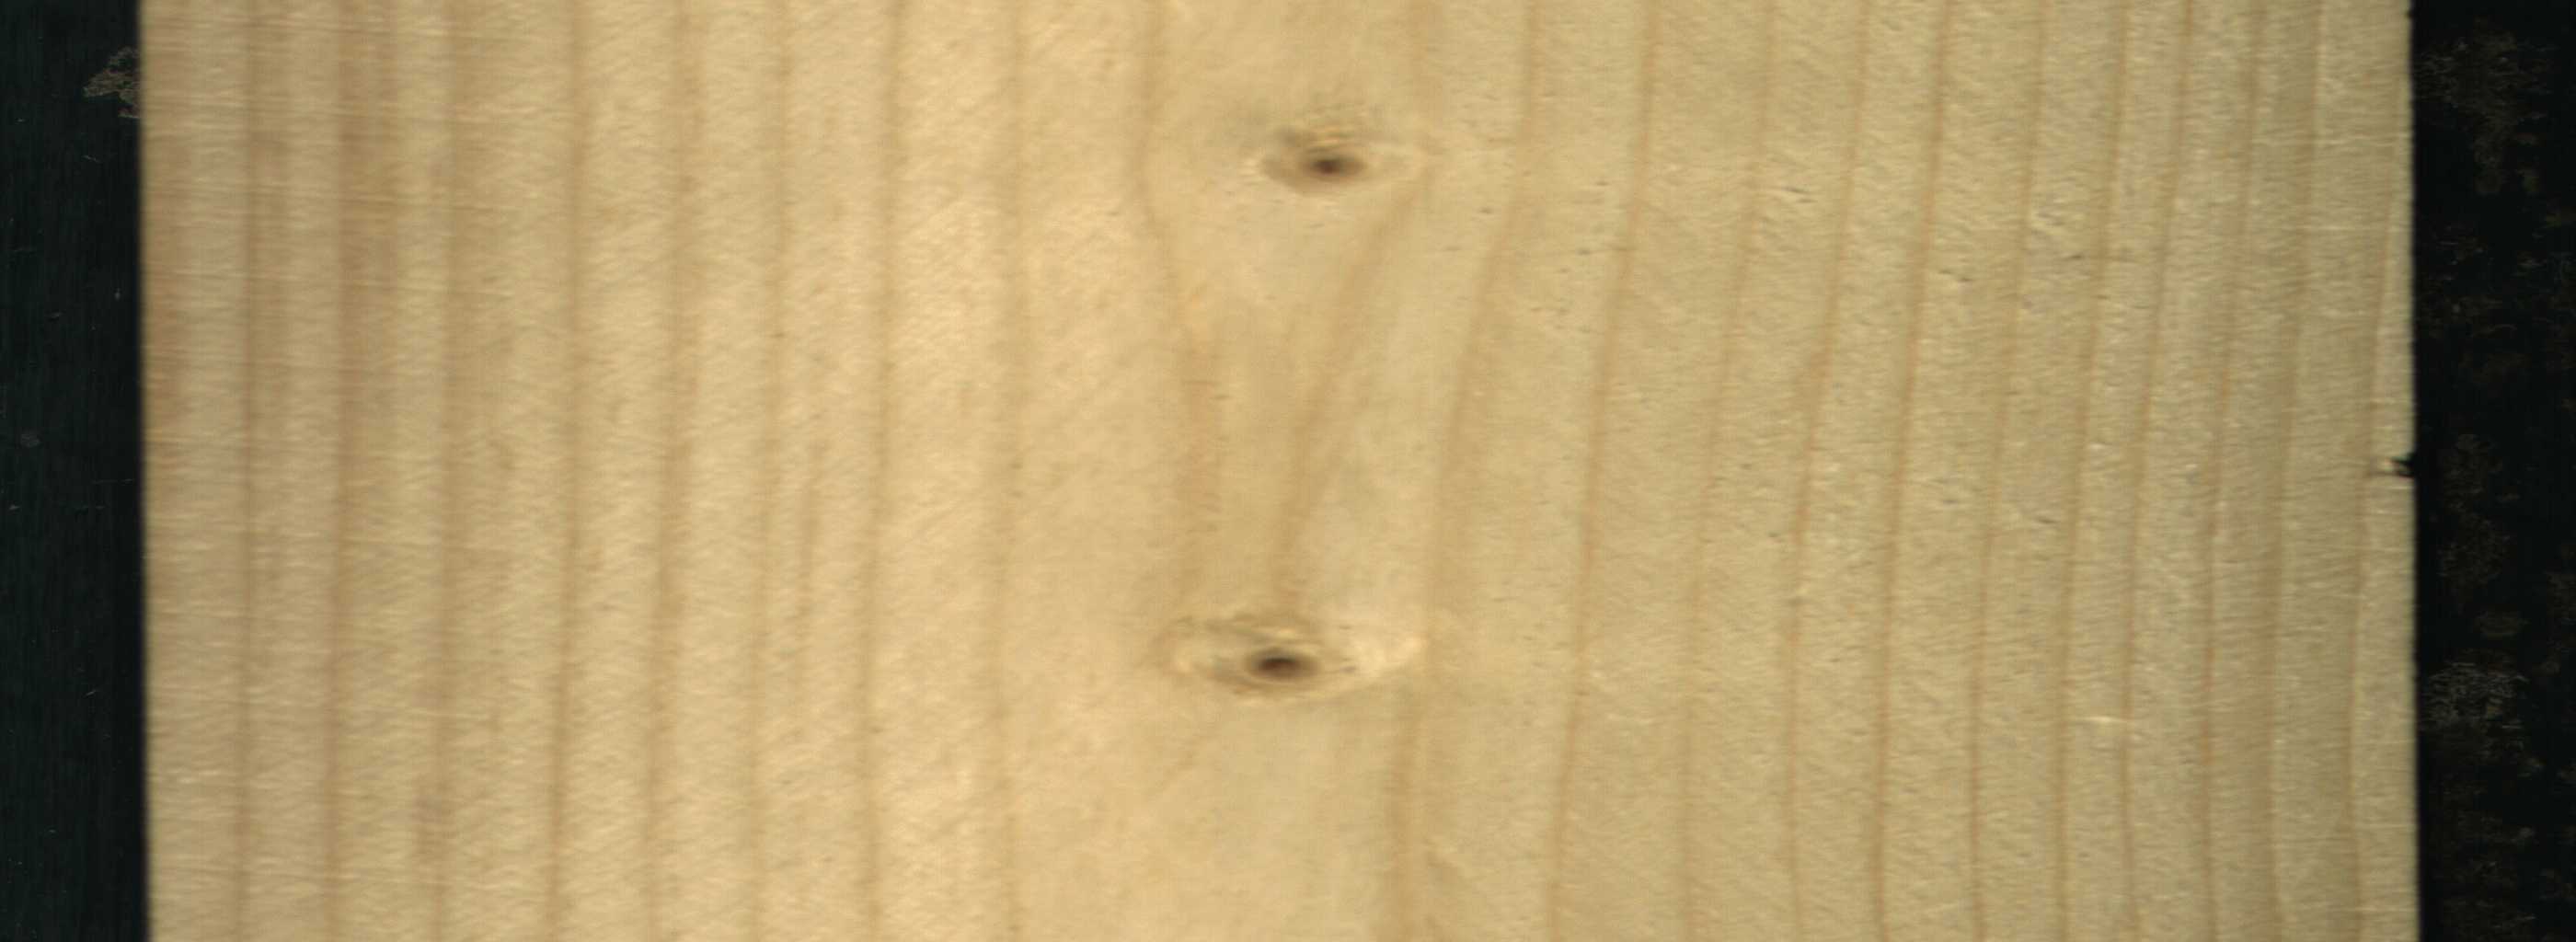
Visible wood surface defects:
Live_Knot
Live_Knot